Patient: sex M, age 57
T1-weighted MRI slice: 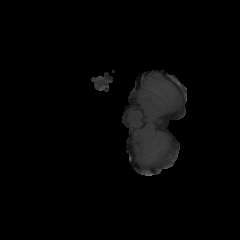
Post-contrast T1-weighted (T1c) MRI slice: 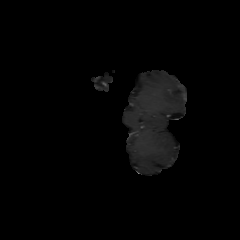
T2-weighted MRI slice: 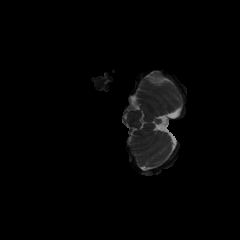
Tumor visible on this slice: no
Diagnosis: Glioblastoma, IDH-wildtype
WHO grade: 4